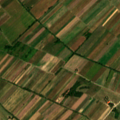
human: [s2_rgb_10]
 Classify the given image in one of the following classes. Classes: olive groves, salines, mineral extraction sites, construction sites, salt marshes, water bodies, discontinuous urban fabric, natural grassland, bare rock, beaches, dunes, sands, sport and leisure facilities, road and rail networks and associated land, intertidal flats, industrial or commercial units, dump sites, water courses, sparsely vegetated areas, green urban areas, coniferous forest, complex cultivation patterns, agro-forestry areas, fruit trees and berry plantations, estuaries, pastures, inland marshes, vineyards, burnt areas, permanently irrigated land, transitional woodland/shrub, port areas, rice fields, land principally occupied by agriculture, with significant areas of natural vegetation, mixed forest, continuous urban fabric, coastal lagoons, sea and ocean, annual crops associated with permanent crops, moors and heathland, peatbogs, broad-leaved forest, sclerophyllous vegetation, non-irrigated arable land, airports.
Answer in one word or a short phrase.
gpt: non-irrigated arable land, complex cultivation patterns